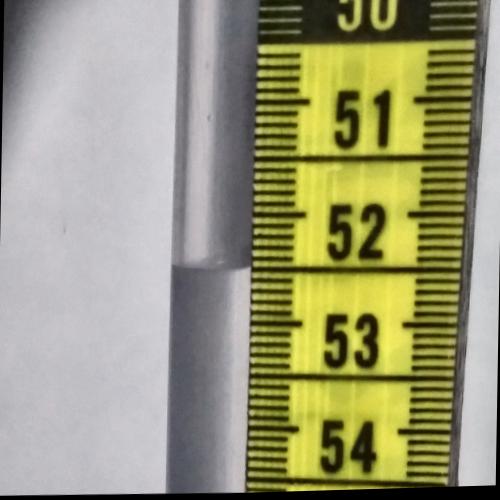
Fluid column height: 52.5 cm